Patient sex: M
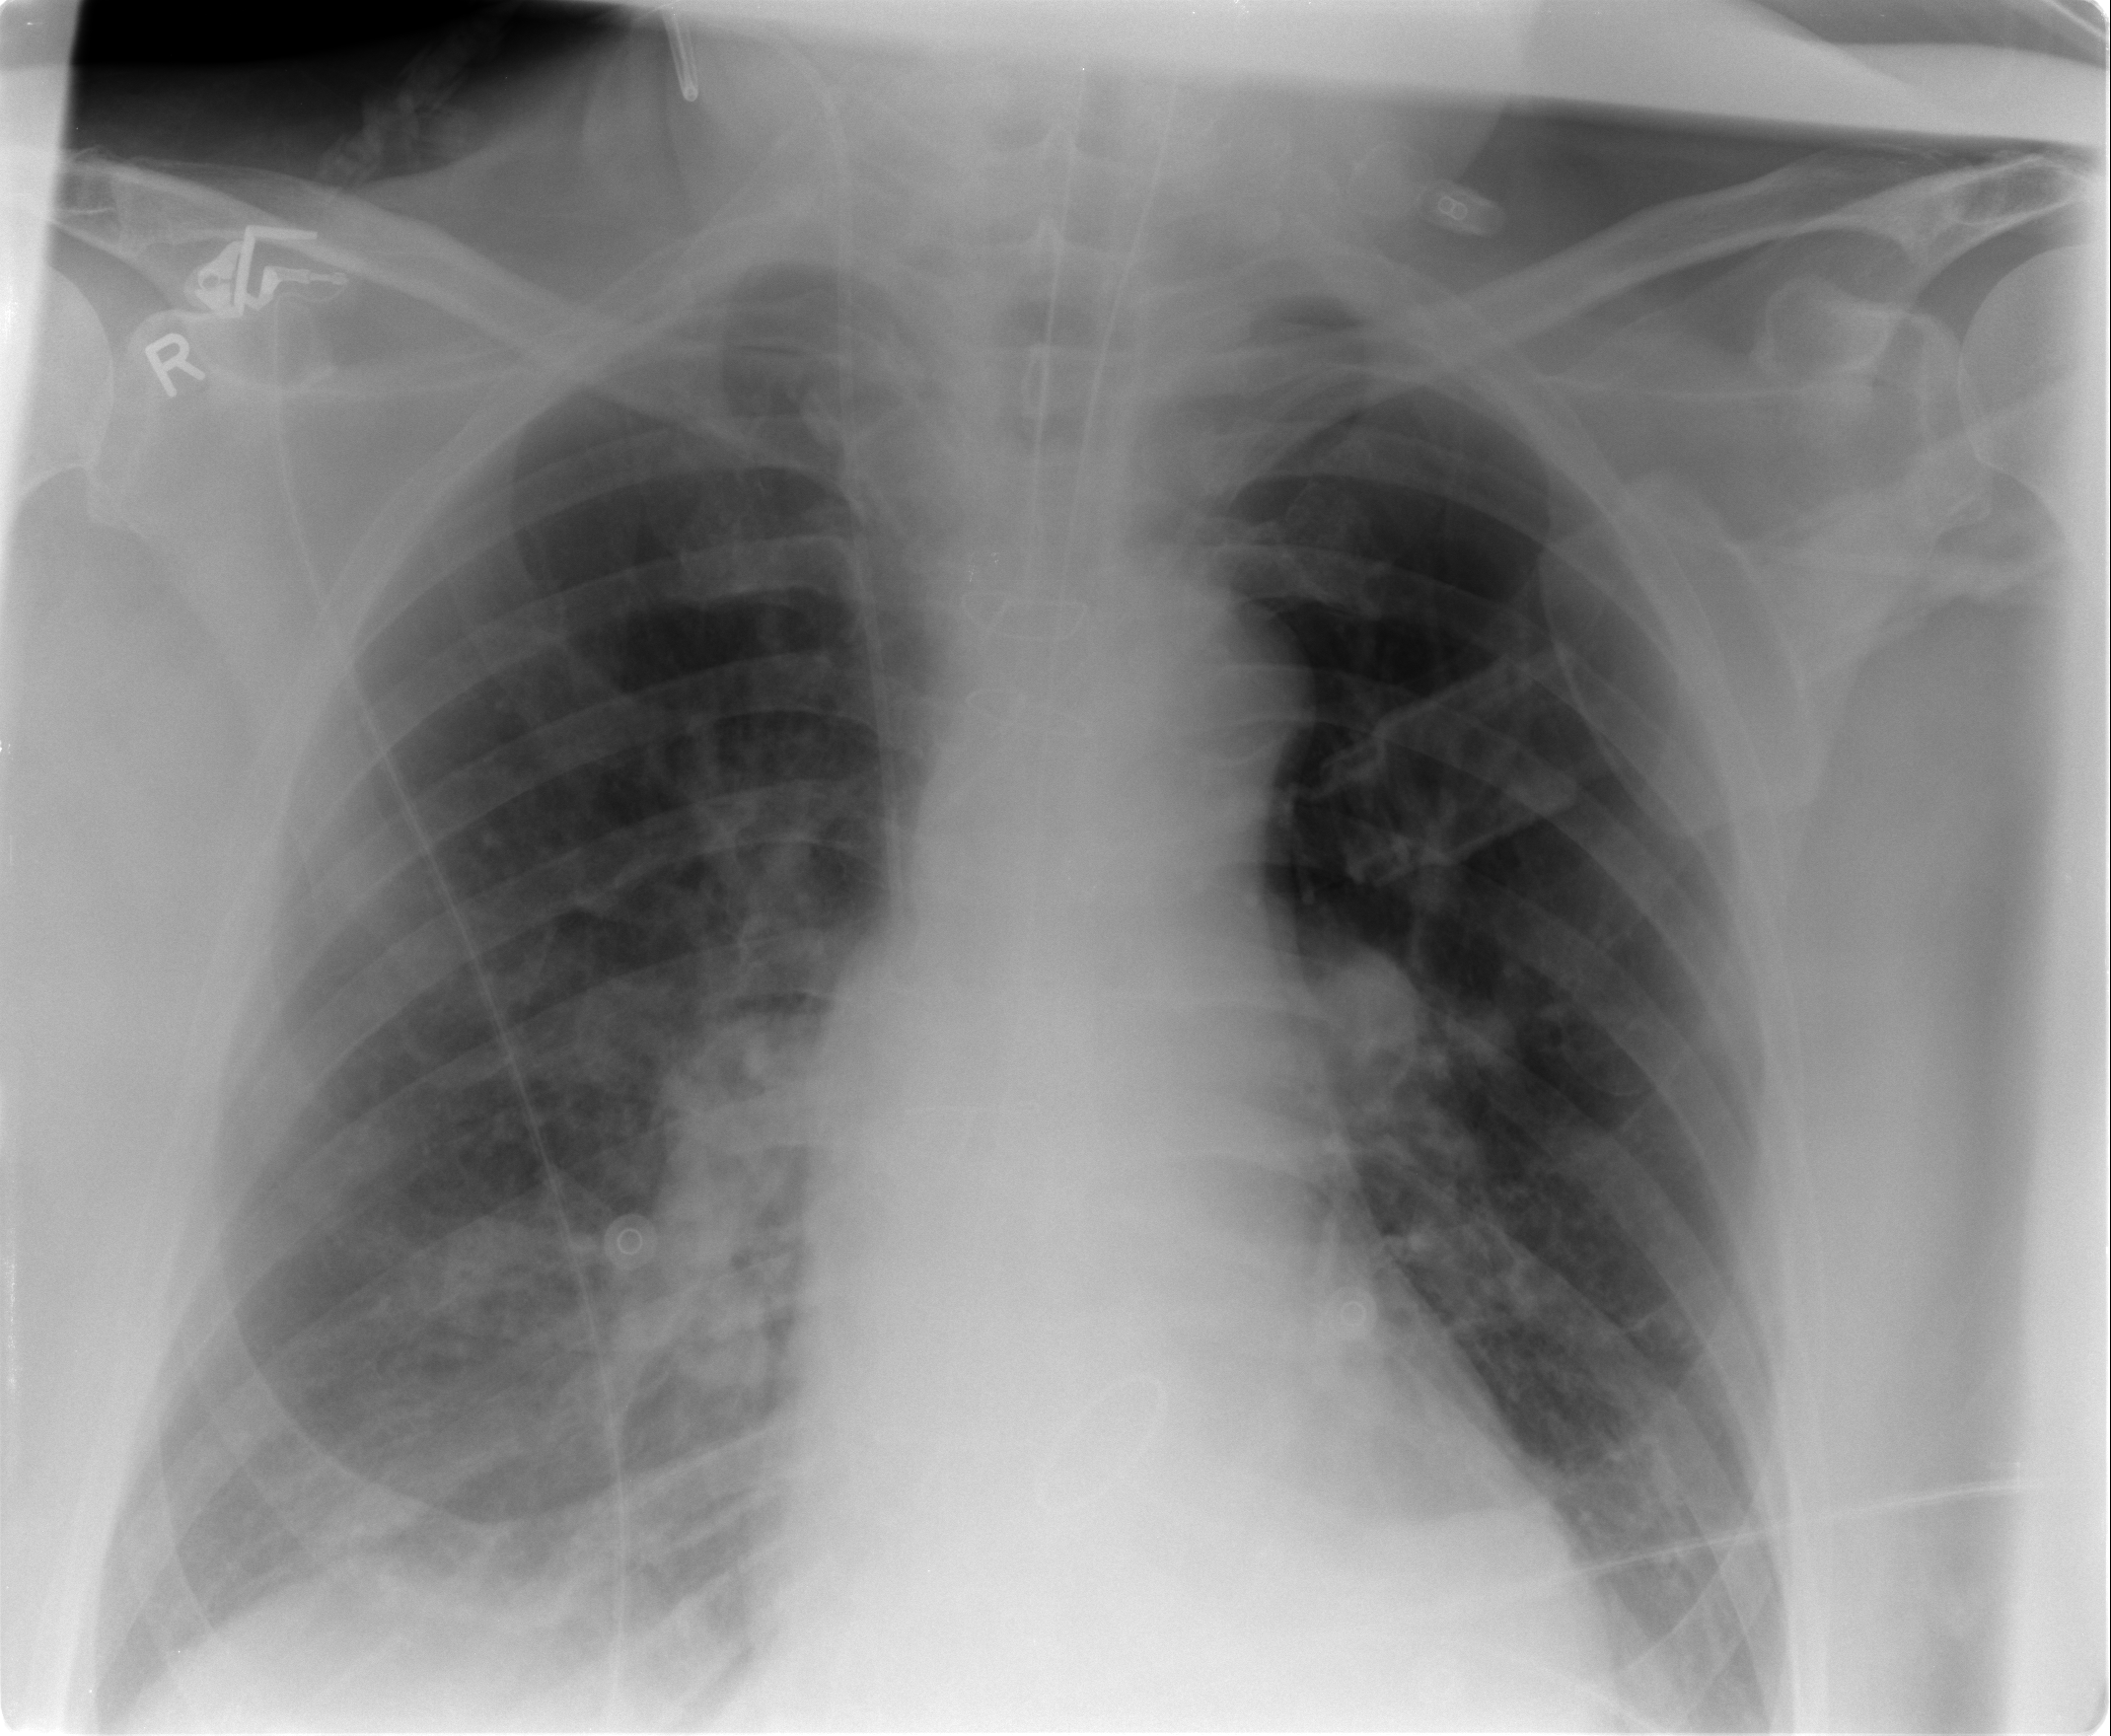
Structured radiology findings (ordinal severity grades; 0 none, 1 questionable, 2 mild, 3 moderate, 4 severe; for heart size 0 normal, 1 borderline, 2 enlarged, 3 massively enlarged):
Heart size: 0
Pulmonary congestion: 0
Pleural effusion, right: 0
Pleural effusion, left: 0
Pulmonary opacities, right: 0
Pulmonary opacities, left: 0
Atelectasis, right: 2
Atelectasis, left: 2